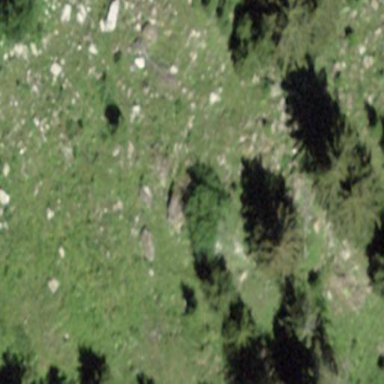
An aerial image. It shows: Forest area.